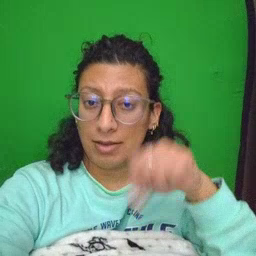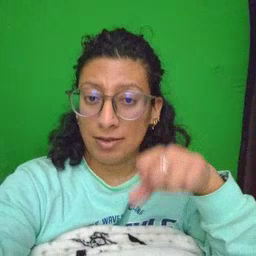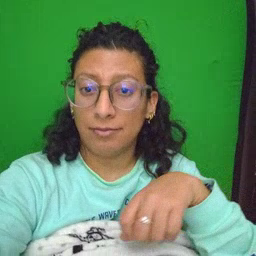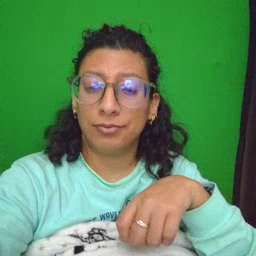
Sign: yes